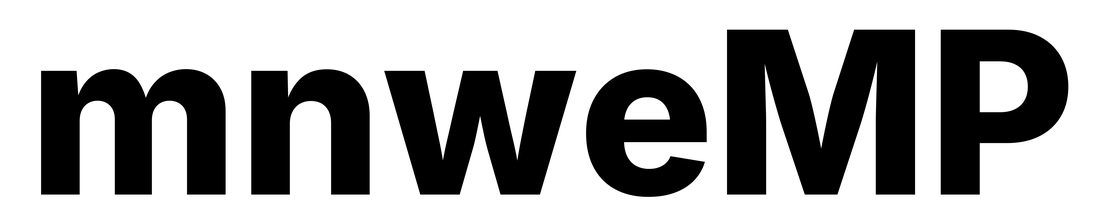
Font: Inter_ExtraBold